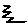
Label: zigzag